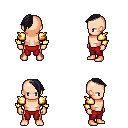
a pixel art fantasy rpg character, male body template, human, light skin, gold arm armor, red pants, raven long mohawk hairstyle, four views (front, back, left, right), 2x2 character sprite sheet, small pixel art, hard edges, no anti-aliasing